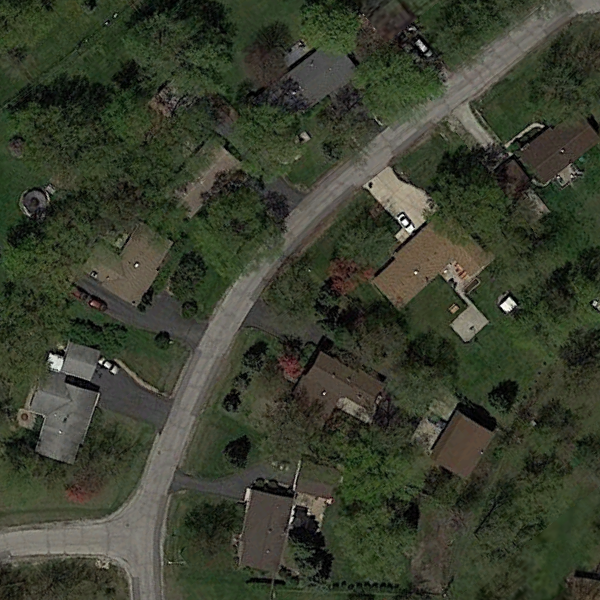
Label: MediumResidential